Field crop: maize
Growth stage: 2
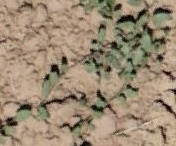
Species: convolvulus